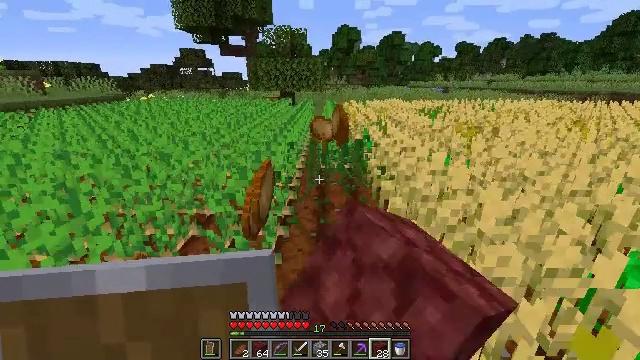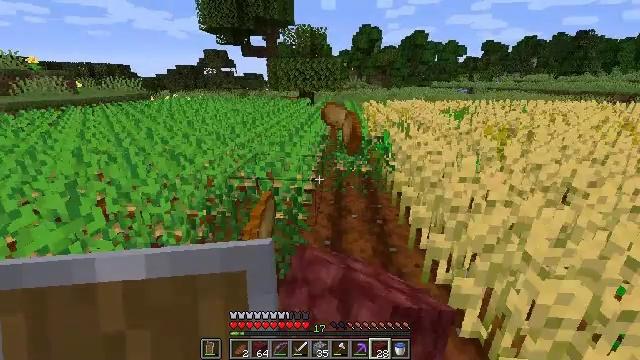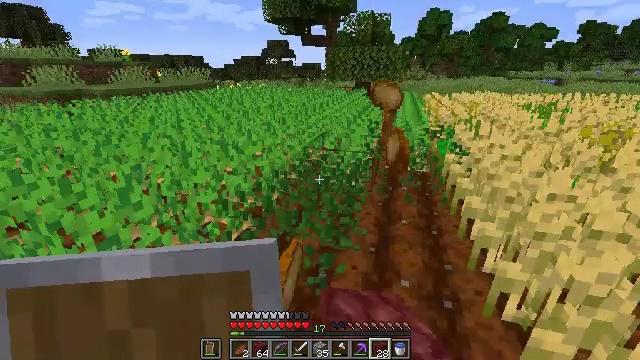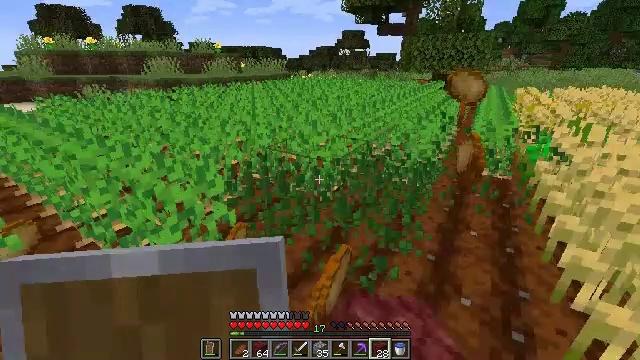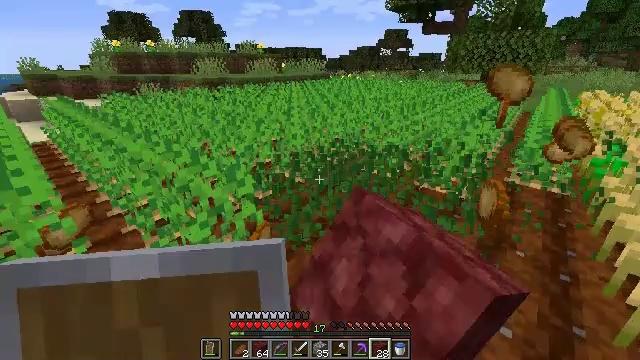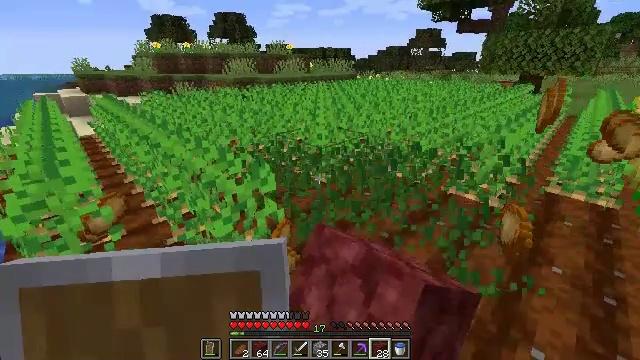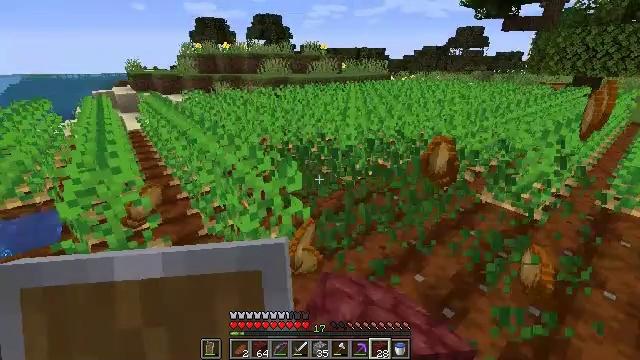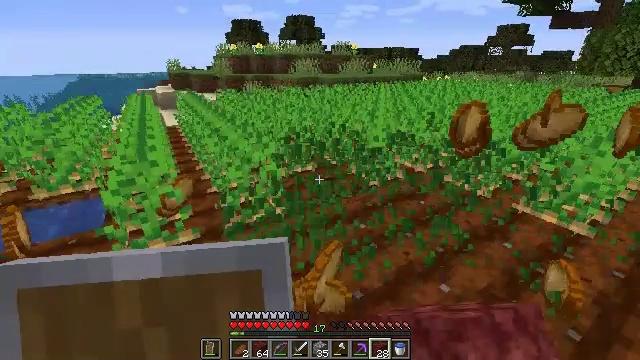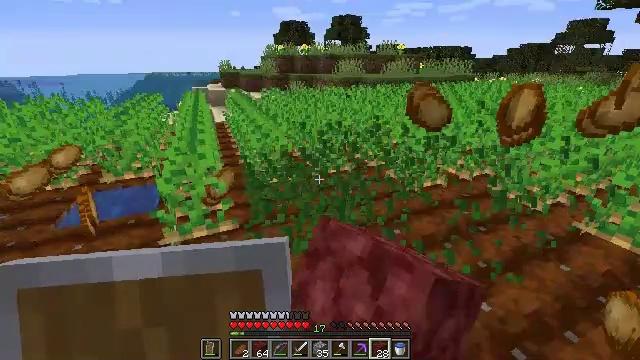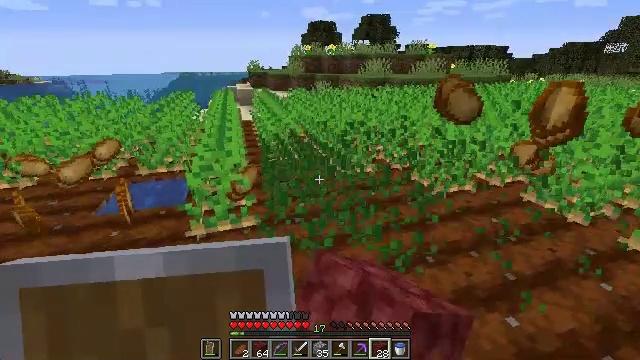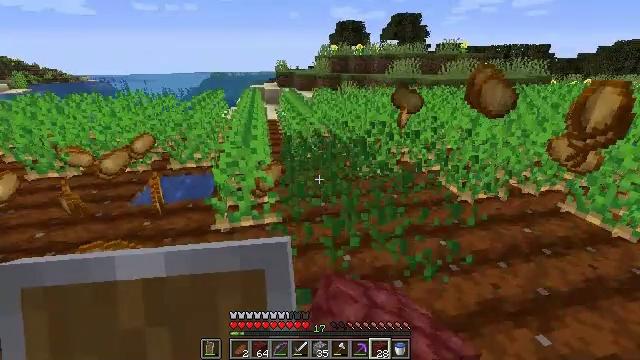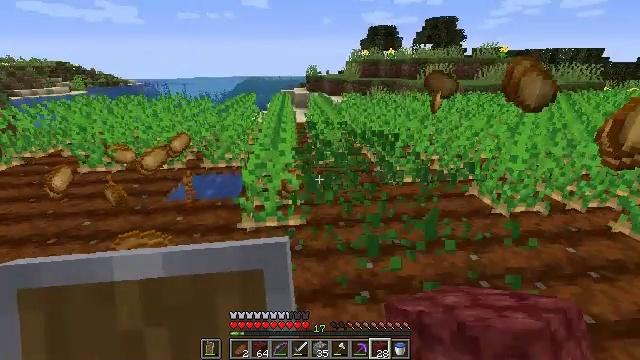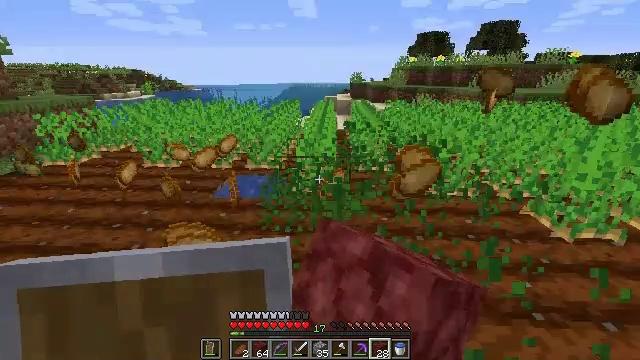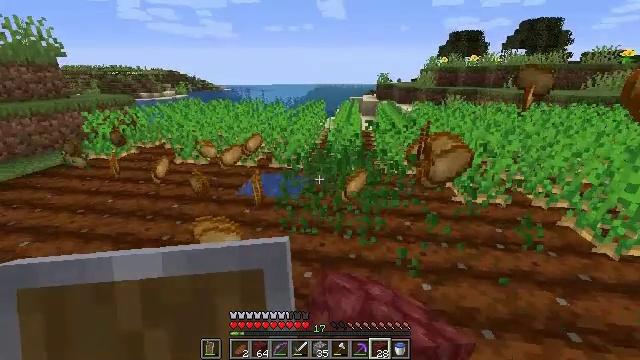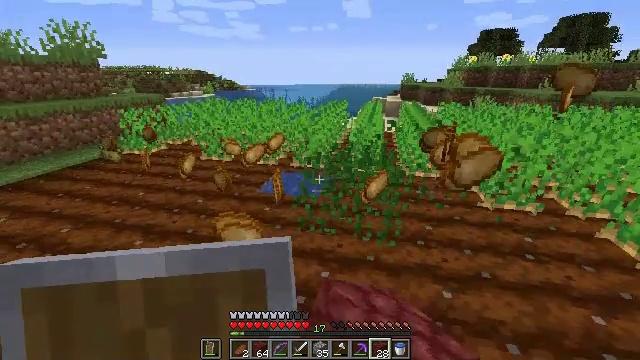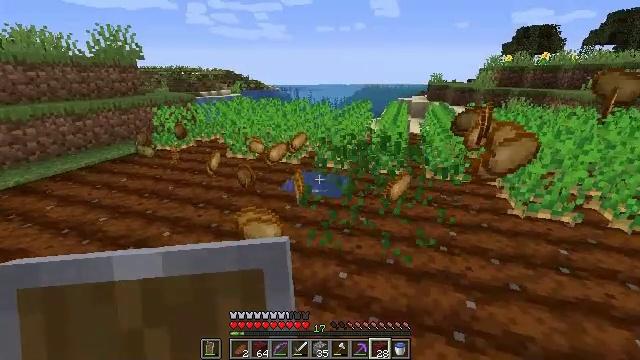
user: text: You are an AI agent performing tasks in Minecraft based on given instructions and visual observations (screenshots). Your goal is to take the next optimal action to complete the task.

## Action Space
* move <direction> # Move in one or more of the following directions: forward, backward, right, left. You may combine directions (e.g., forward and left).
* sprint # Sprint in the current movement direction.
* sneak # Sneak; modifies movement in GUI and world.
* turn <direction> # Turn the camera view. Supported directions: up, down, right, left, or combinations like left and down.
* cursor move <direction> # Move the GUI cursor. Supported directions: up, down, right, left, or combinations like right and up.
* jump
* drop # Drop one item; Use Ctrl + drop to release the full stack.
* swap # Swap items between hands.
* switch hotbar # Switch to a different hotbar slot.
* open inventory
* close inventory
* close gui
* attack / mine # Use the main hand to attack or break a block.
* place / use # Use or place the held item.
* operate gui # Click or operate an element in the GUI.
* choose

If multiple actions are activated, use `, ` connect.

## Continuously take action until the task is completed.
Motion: motion action
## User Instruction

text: Collect potatoes from the garden.
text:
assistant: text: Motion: move forward, turn left, attack / mine
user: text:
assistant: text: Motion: turn left and down, attack / mine
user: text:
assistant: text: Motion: turn left and down, attack / mine
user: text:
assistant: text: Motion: turn left, attack / mine
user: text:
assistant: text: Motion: turn left, attack / mine
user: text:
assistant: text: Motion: turn left, attack / mine
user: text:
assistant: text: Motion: turn left, attack / mine
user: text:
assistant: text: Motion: turn left, attack / mine
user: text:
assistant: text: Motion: turn left, attack / mine
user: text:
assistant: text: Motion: turn left, attack / mine
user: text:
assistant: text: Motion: turn left, attack / mine
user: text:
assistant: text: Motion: turn left and up, attack / mine
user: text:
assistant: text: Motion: turn left, attack / mine
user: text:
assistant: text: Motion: turn left, attack / mine
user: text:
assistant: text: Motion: turn left, attack / mine
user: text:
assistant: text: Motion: turn left, attack / mine
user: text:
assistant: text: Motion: turn left, attack / mine
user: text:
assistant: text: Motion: attack / mine
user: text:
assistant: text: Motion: attack / mine
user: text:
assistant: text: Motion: turn right, attack / mine
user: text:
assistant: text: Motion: turn right, attack / mine
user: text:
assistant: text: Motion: move forward and move right, turn right, attack / mine
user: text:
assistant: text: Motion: move forward and move right, turn right, attack / mine
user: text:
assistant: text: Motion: move forward and move right, turn right, attack / mine
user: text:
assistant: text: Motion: move forward and move right, turn right, attack / mine
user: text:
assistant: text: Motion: move forward and move right, turn right, attack / mine
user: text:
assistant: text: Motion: move forward and move right, turn right, attack / mine
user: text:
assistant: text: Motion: move forward and move right, turn right, attack / mine
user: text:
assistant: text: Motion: move forward and move right, turn right, attack / mine
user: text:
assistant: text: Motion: move forward and move right, turn right, attack / mine